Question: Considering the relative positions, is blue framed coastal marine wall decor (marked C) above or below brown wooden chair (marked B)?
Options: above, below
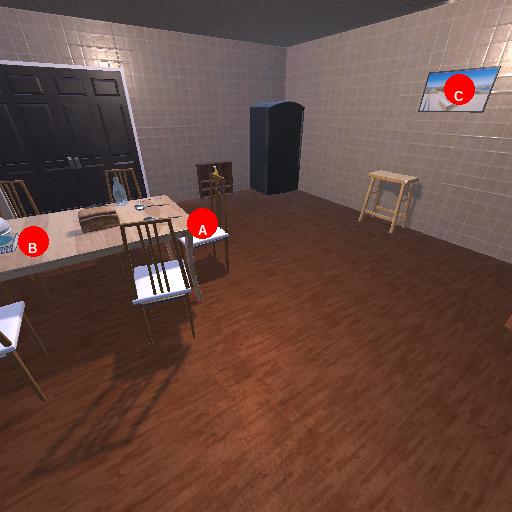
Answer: above